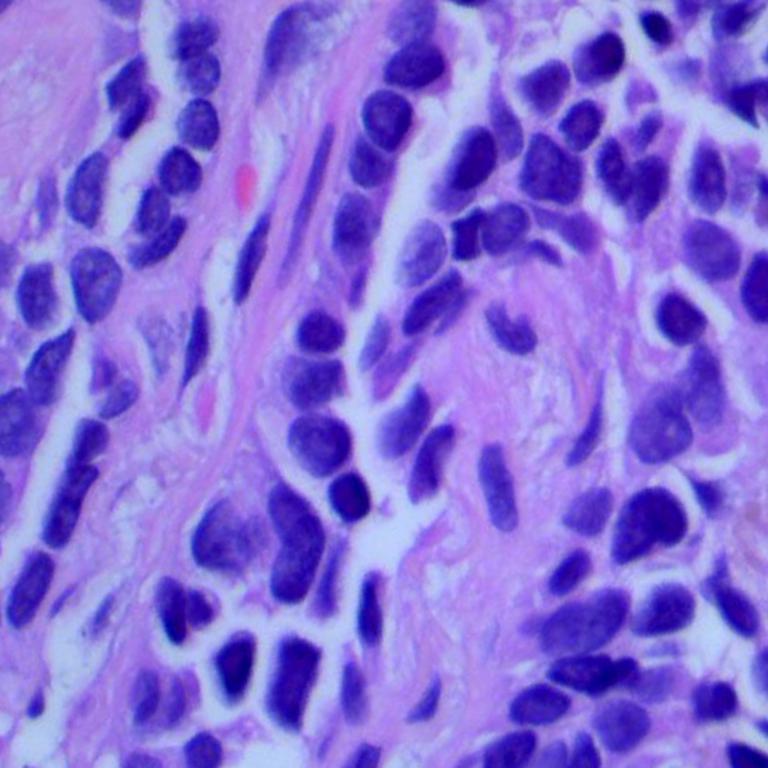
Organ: lung
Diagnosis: adenocarcinomas